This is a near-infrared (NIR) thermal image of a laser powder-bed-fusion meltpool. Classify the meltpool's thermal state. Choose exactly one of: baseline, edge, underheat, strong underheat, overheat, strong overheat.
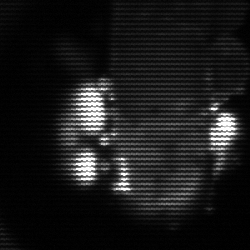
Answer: strong underheat